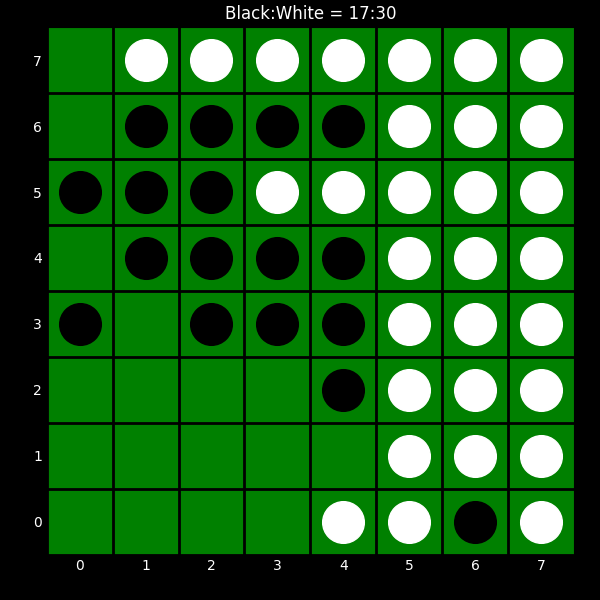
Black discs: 17
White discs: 30